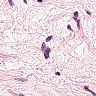
Metastatic tissue present: no